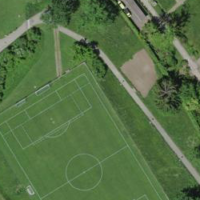
EUNIS habitat code: 53
Species observed at this site:
Prunus padus